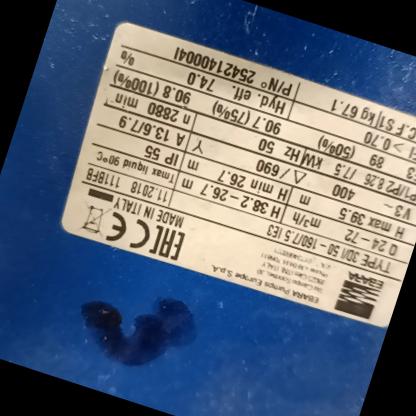
Klasa: tabliczka-znamionowa